Interaction volume radius: 5 \u00c5
Interaction volume height: 30 \u00c5
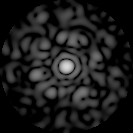
Disorder parameter: 0.8658